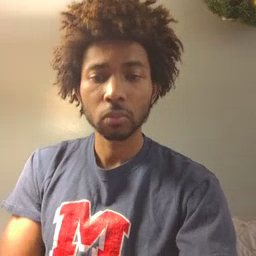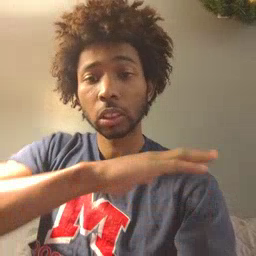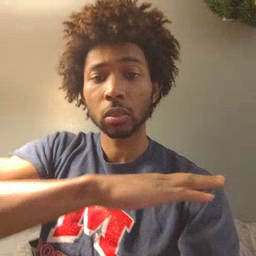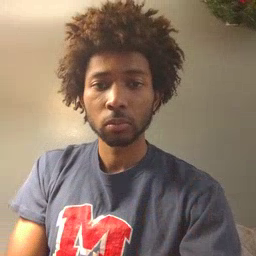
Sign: table